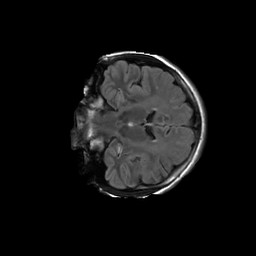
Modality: FLAIR
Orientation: coronal
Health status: ill
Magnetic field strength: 3 T